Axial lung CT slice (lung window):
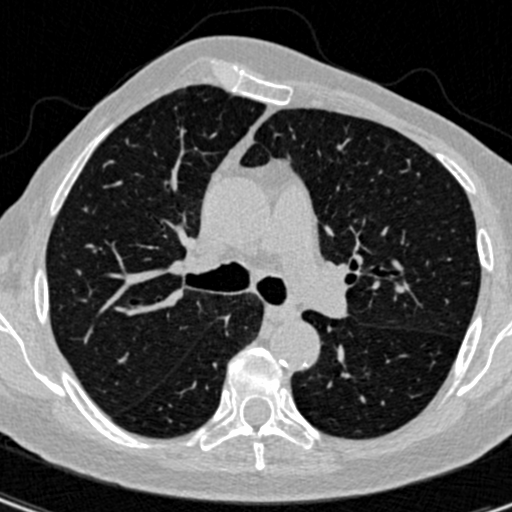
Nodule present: no